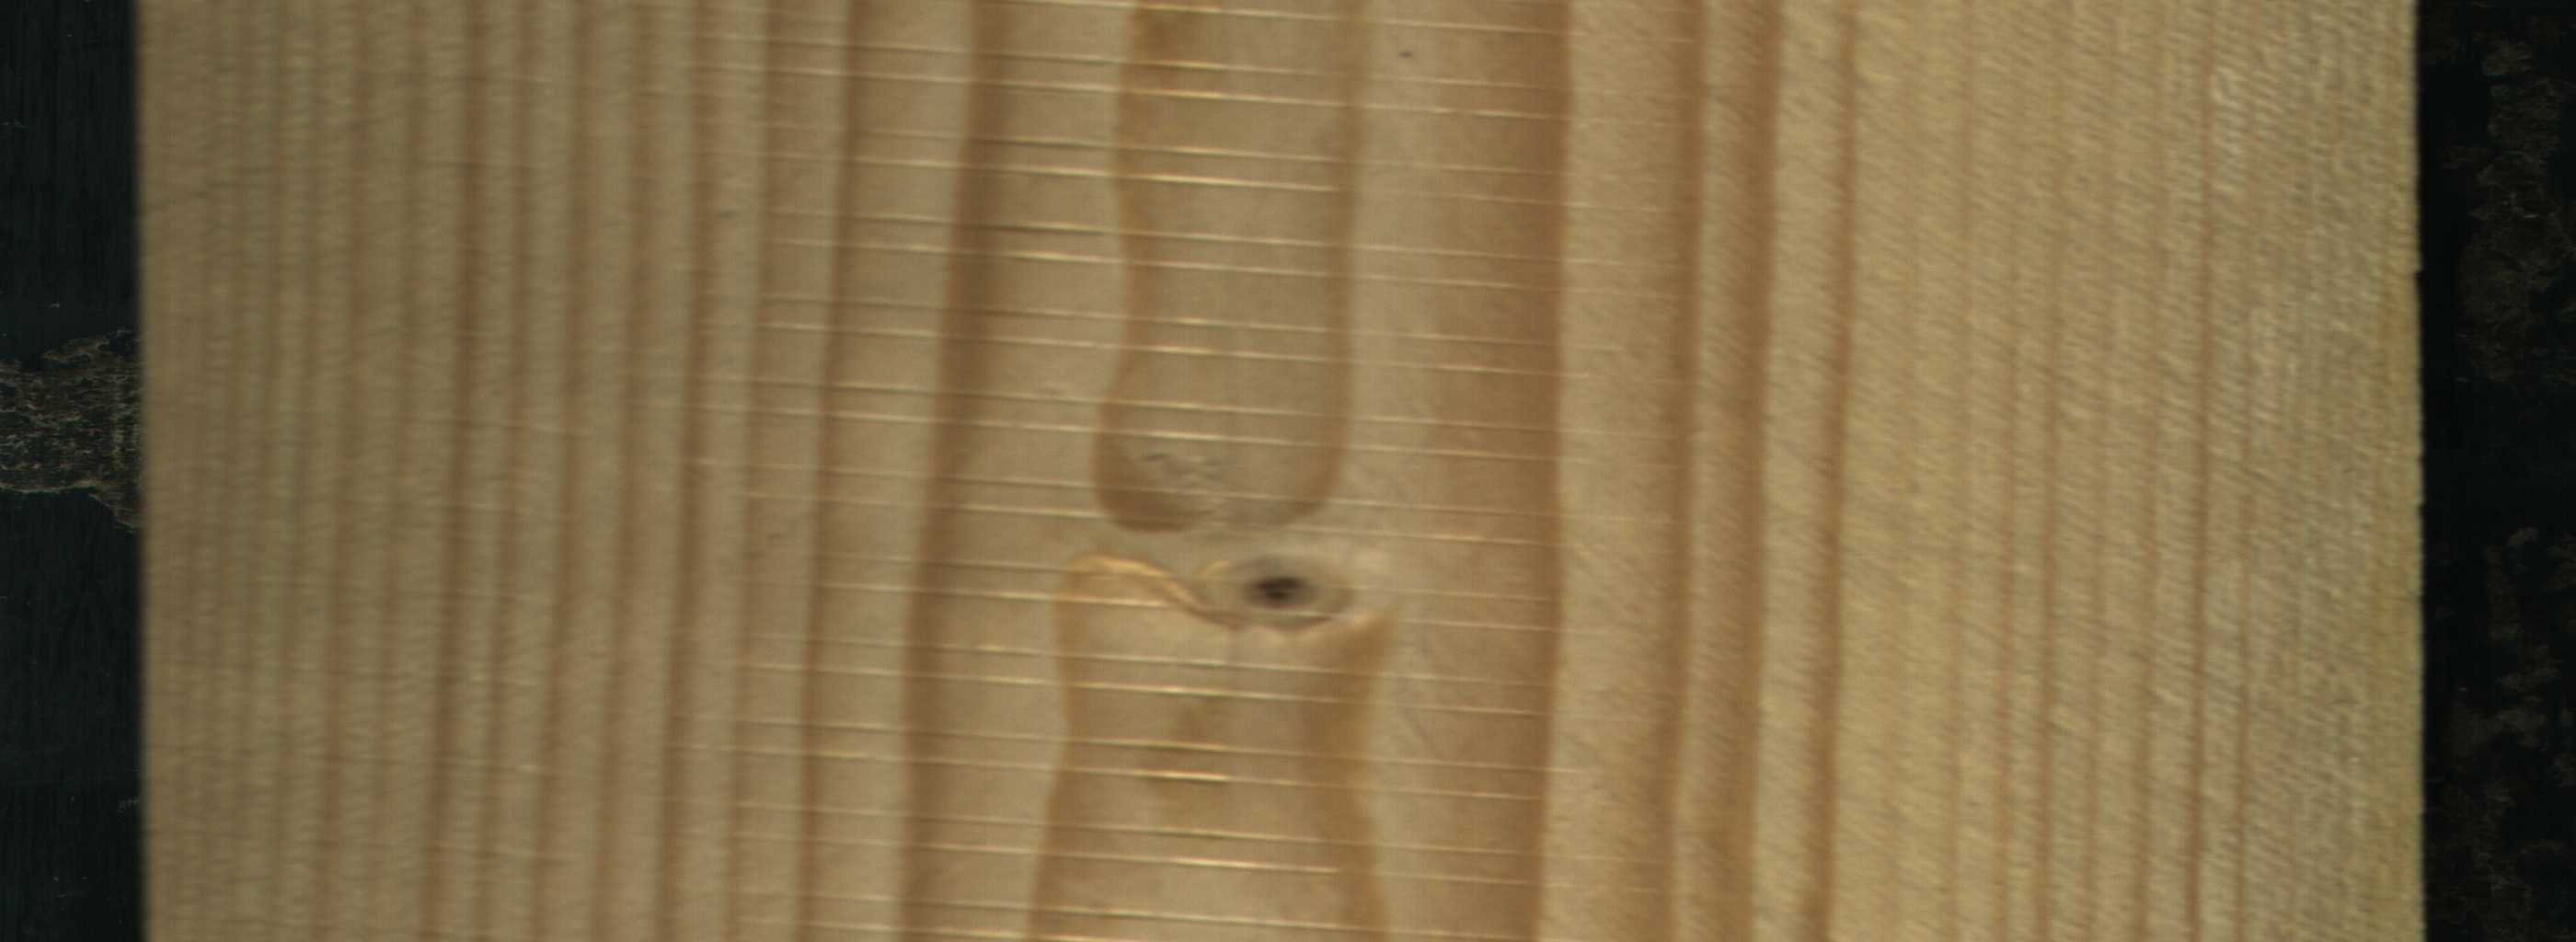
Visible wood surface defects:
Live_Knot